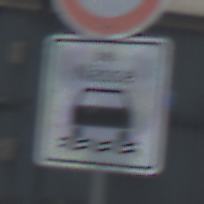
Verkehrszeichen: BeiNaesse
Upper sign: Geschwindigkeit80
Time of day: MorningAfternoon
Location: Outdoor (Urban)
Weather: PartlyCloudy
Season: NotSpecified
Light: Natural